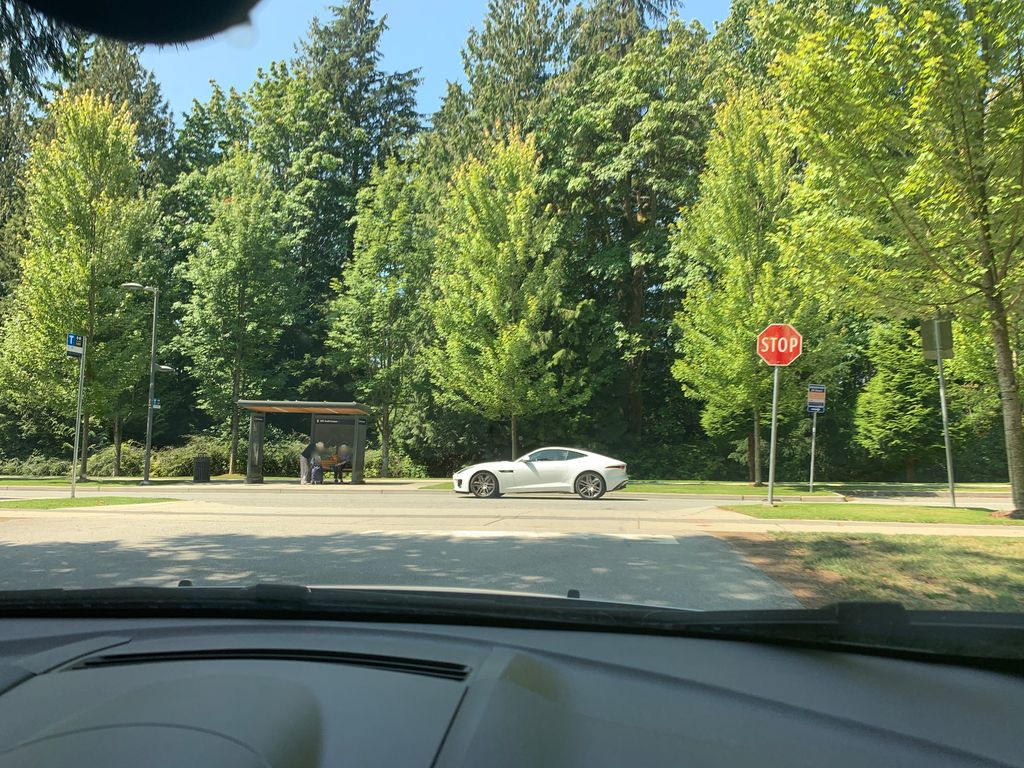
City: vancouver